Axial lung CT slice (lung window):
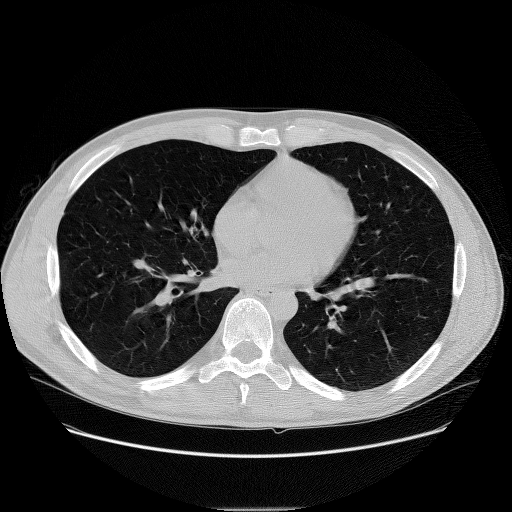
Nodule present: no